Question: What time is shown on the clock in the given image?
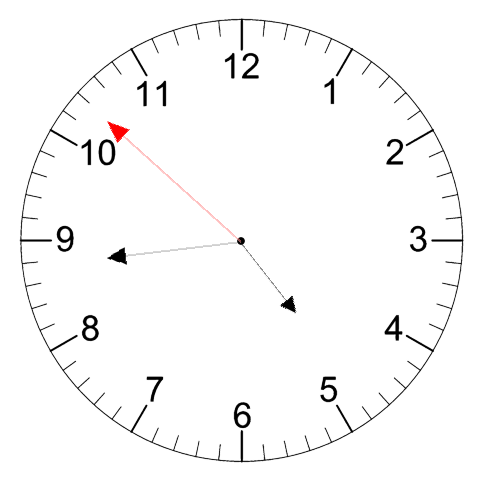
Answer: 04:43:52